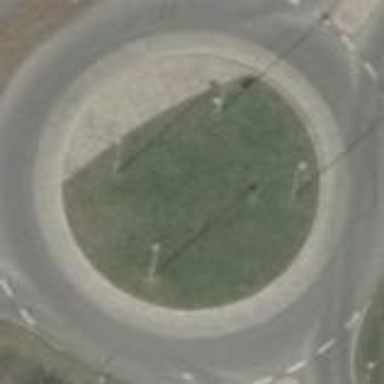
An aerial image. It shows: Tertiary road with asphalt surface leading to roundabout.